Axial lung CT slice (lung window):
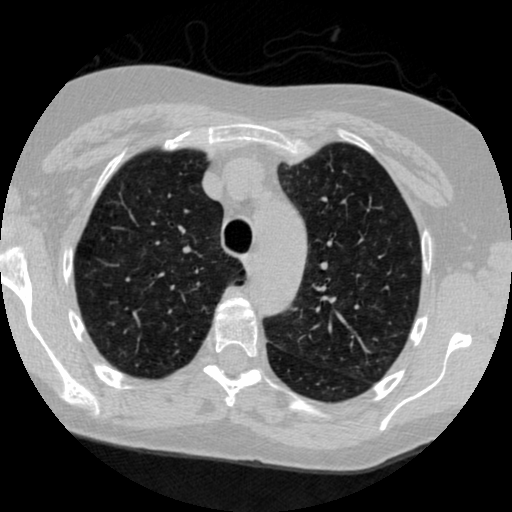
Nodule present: no